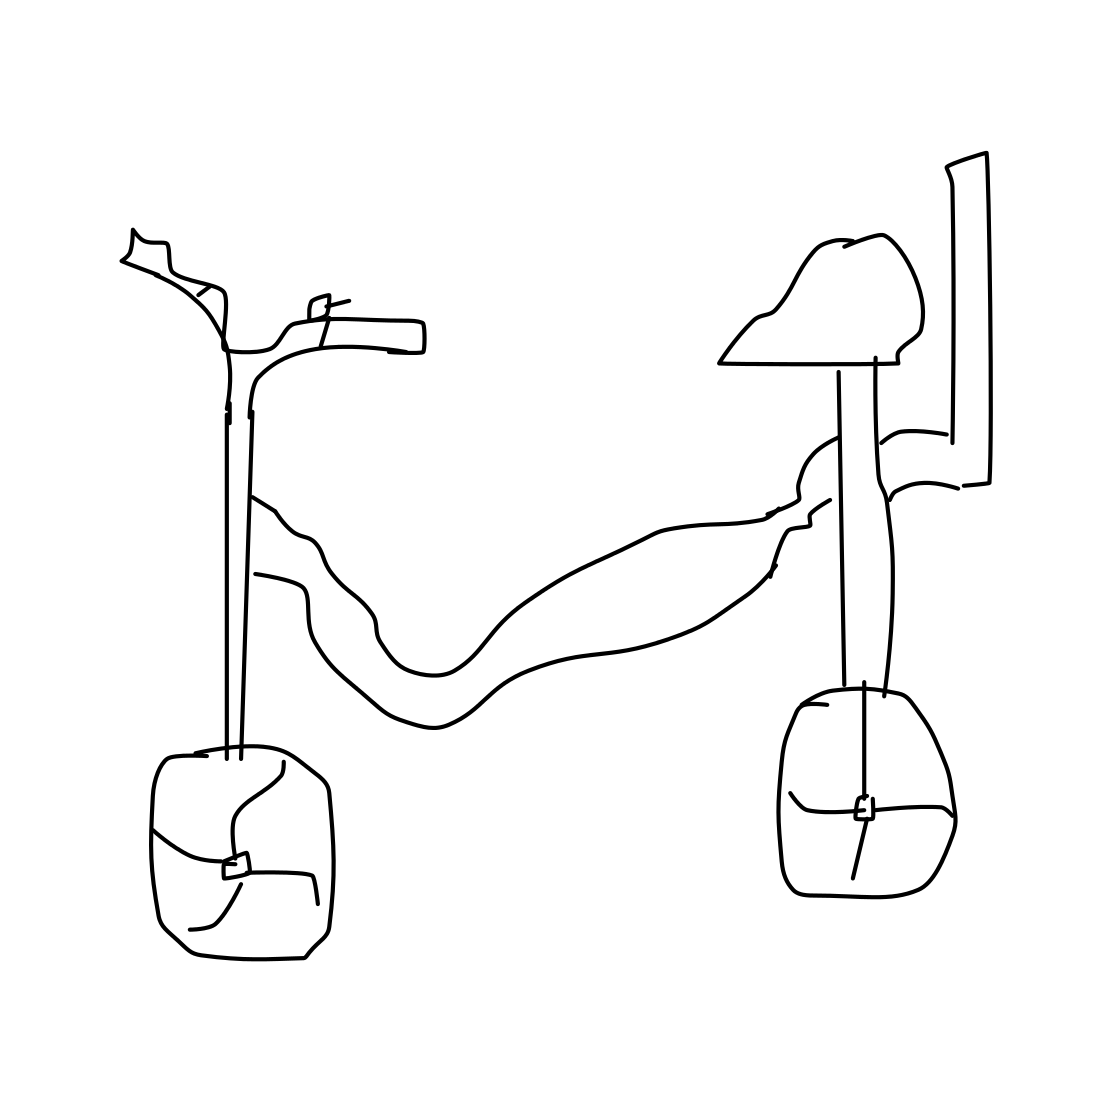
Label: bicycle